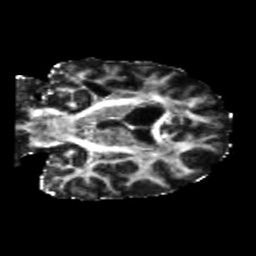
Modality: FA
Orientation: coronal
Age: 37
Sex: female
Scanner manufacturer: siemens
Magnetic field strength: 3 T
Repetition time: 5.25 s
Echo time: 0.08 s